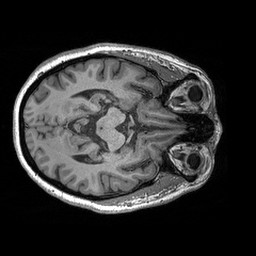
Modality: T1w
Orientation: axial
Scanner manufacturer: siemens
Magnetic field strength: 3 T
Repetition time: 2.3 s
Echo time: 0.00298 s